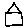
Label: house